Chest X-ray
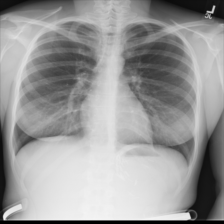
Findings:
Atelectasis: negative
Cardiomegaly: negative
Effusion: negative
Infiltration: negative
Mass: negative
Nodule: negative
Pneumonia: negative
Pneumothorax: negative
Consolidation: negative
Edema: negative
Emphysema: negative
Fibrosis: negative
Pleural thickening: negative
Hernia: negative